Question: I am trying to make a montage using imagemagick. I get it to work partially. I want to make a montage 2 columns by 2 rows. With 5px of padding between images, on a white background. When I use the following code the resulting image is twice as high and twice as wide as one image although only the first of four images appear in its correct size and spot, with white in the remaining three spots. All images are the same dimensions and same filetype.
'''
<?php
header('Content-type: image/jpeg');
$loc1 = 'http://localhost:8888/gallery_edited/0116.jpg';
$loc2 = 'http://localhost:8888/gallery_edited/0115.jpg';
$loc3 = 'http://localhost:8888/gallery_edited/0114.jpg';
$loc4 = 'http://localhost:8888/gallery_edited/0113.jpg';
$image = new Imagick("$loc1 $loc2 $loc3 $loc4");
$image -> setFormat("jpg");
$image = $image -> montageImage(new ImagickDraw, '2x2', '600x400', 0, '0');
echo $image;
'''

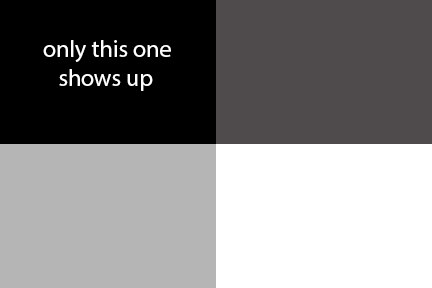
Answer: Use the <URL> to build the image stack with new instances of Imagick object.
'''
<?php
$sources = array(
'red.png',
'green.png',
'blue.png',
'orange.png'
);
$stack = new Imagick();
foreach( $sources as $source ) {
$stack->addImage(new Imagick($source));
}
$montage = $stack->montageImage(new ImagickDraw(), '2x2', '500x300', 0, '0');
$montage->writeImage('out.png');
'''